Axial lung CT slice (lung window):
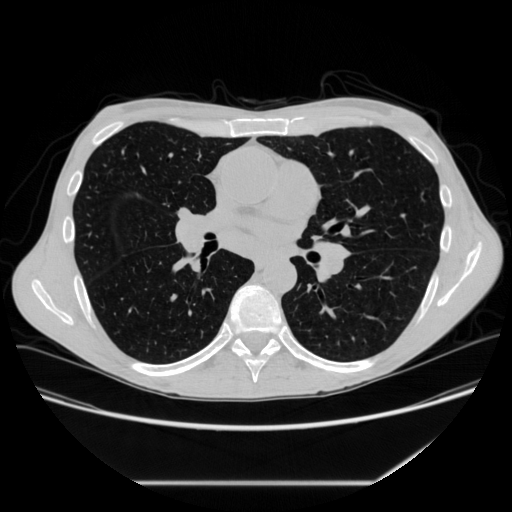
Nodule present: no